Question: '''
function panelAdmin(){
var app = UiApp.getActiveApplication();
var ss = SpreadsheetApp.openById(LOGS_SHEET_ID);
var verticalPanelAdmin = app.createVerticalPanel().setId("verticalPanelAdmin");
var mainPanelIndex = app.createCaptionPanel().setText("Index");
var menuBar = app.createMenuBar().setId("menuBar").setAnimationEnabled(true);//For vertical menubar(true)
var hdPanelAdminIndex = app.createServerHandler("createPanelAdminIndex").addCallbackElement(mainPanelIndex);
var hdPanelCreateUserPanel = app.createServerHandler("createUserPanelAdmin").addCallbackElement(mainPanelIndex);
var hdPanelActive = app.createServerHandler("createActivatePanelAdmin").addCallbackElement(mainPanelIndex);
var hdPanelDeleteUserPanel = app.createServerHandler("deleteUserPanel").addCallbackElement(mainPanelIndex);
var hdPanelSearchUserPanel = app.createServerHandler("searchUserPanel").addCallbackElement(mainPanelIndex);
var hdPanelExitUserPanel = app.createServerHandler("ExitUserPanel").addCallbackElement(mainPanelIndex);
var menuItem0 = app.createMenuItem('Inicio ', hdPanelAdminIndex);
var menuItem1 = app.createMenuItem('Crear Usuarios', hdPanelCreateUserPanel);
var menuItem2 = app.createMenuItem('Activar Usuarios', hdPanelActive);
var menuItem3 = app.createMenuItem('Borrar Usuarios', hdPanelDeleteUserPanel);
var menuItem4 = app.createMenuItem('Buscar', hdPanelSearchUserPanel);
var menuItem5 = app.createMenuItem('Salir', hdPanelExitUserPanel);
//top level menu items
//create menuItem separators
var separator0 = app.createMenuItemSeparator();
var separator1 = app.createMenuItemSeparator();
var separator2 = app.createMenuItemSeparator();
var separator3 = app.createMenuItemSeparator();
var separator4 = app.createMenuItemSeparator();
var separator5 = app.createMenuItemSeparator();
//Add the menu item separators and menuItem to the MenuBar
menuBar.addSeparator(separator0).addItem(menuItem0).addSeparator(separator1)
.addItem(menuItem1).addSeparator(separator2)
.addItem(menuItem2).addSeparator(separator3)
.addItem(menuItem3).addSeparator(separator4)
.addItem(menuItem4).addSeparator(separator5)
.addItem(menuItem5).addSeparator(separator0);
verticalPanelAdmin.add(menuBar);
verticalPanelAdmin.add(mainPanelIndex);
app.add(verticalPanelAdmin);
return app;
};
'''
---
'''
function createActivatePanelAdmin(){
var ss = SpreadsheetApp.openById(LOGS_SHEET_ID);
var app = UiApp.getActiveApplication();
var verticalPanelAdmin = app.getElementById("verticalPanelAdmin");
var menuBar = app.getElementById("menuBar");
var mainPanelIndex = app.getElementById("mainPanelIndex");
mainPanelIndex.setText("Sistema de creacion de usuarios");
var mainPanelActivateAdmin = app.createHorizontalPanel().setId("mainPanelActivateAdmin");
/*FROM HERE WORKS CORRECTLY (TESTED)*/
var lastCol = ss.getLastColumn();
var rowsToConfirm = confirmReg();
var lastRow = numRows(rowsToConfirm);
if (rowsToConfirm != null){
var flexTableRegAdmin = app.createFlexTable().setId("flexTableRegAdmin").setBorderWidth(1);
flexTableRegAdmin.setText(0, 0, "ID");
flexTableRegAdmin.setText(0, 1, "NOMBRE");
flexTableRegAdmin.setText(0, 2, "PASS");
flexTableRegAdmin.setText(0, 3, "EMAIL");
flexTableRegAdmin.setText(0, 4, "ESTADO");
flexTableRegAdmin.setText(0, 5, "ACTIVAR");
var check = new Array(lastRow);
for(var r = 0; r < lastRow; r++){
for(var c = 0; c < lastCol; c++){
var text = rowsToConfirm[r][c].toString();
flexTableRegAdmin.setText(r+1, c, text);
}
var id = rowsToConfirm[r][0];
check[r] = app.createCheckBox().setName("chk_"+id).setId("chk_"+id);
flexTableRegAdmin.setWidget(r+1, lastCol, check[r]);
}//end fors
}//end if
var botMod = app.createButton().setText("Activar").setId("botStatus");
var botHandle = app.createServerHandler("changeStatus").addCallbackElement(mainPanelActivateAdmin);
botMod.addClickHandler(botHandle);
/*TO HERE*/
mainPanelActivateAdmin.add(flexTableRegAdmin);
mainPanelActivateAdmin.add(botMod);
mainPanelIndex.add(mainPanelActivateAdmin);
return app;
};
'''
**Thanks for help! AND I have to say that the flextable is ok, i builded it in other site so don't spend your time trying to see if the error is in Flextable or botton_send **
THE PROBLEM IS IN PANELS (I tried to clear code)

EDIT: (I am only trying to remove the captionPanel and i can't. Unexpected error)
'''
function createActivatePanelAdmin(){
var app = UiApp.getActiveApplication();
var verticalPanelAdmin = app.getElementById("verticalPanelAdmin");
var mainPanelIndex = app.getElementById("mainPanelIndex");
verticalPanelAdmin.remove(mainPanelIndex);
return app;
};
'''
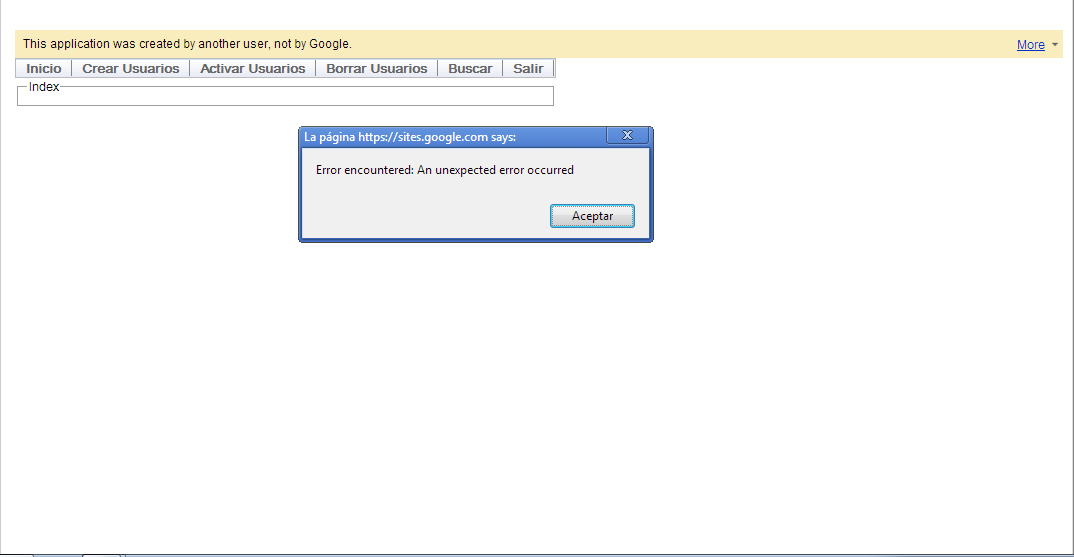
Answer: I agree with Waqar, your code is not testable since it calls variables defined outside of it.
These errors occurs often when you try to get by ID something with the wrong ID (ie an id that doesn't exist), so I'd recommend you dubble check every ID of every panel and widgets you use, there might be a typo somewhere...
EDIT : there is one error I think I (maybe) found :
in the first part of the code you wrote :
'''
var verticalPanelAdmin = app.createVerticalPanel().setId("verticalPanelAdminIndex");
'''
and in the second function you call this panel with :
'''
var verticalPanelAdmin = app.getElementById("verticalPanelAdmin");
'''
The ID's are different... is that normal ?
: also a problem here ... First function :
'''
var mainPanelIndex = app.createCaptionPanel().setText("Index");// no ID is defined
'''
and then you call it with
'''
var mainPanelIndex = app.getElementById("mainPanelIndex");
'''
try it and keep checking yourself also please...